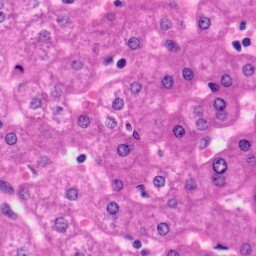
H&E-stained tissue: Liver